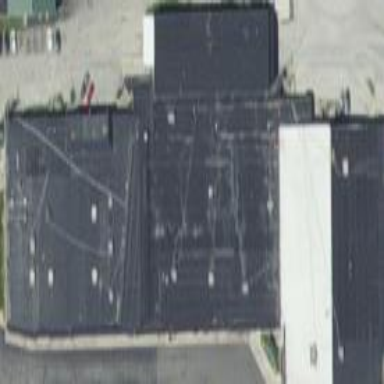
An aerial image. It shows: Retail building.